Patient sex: M
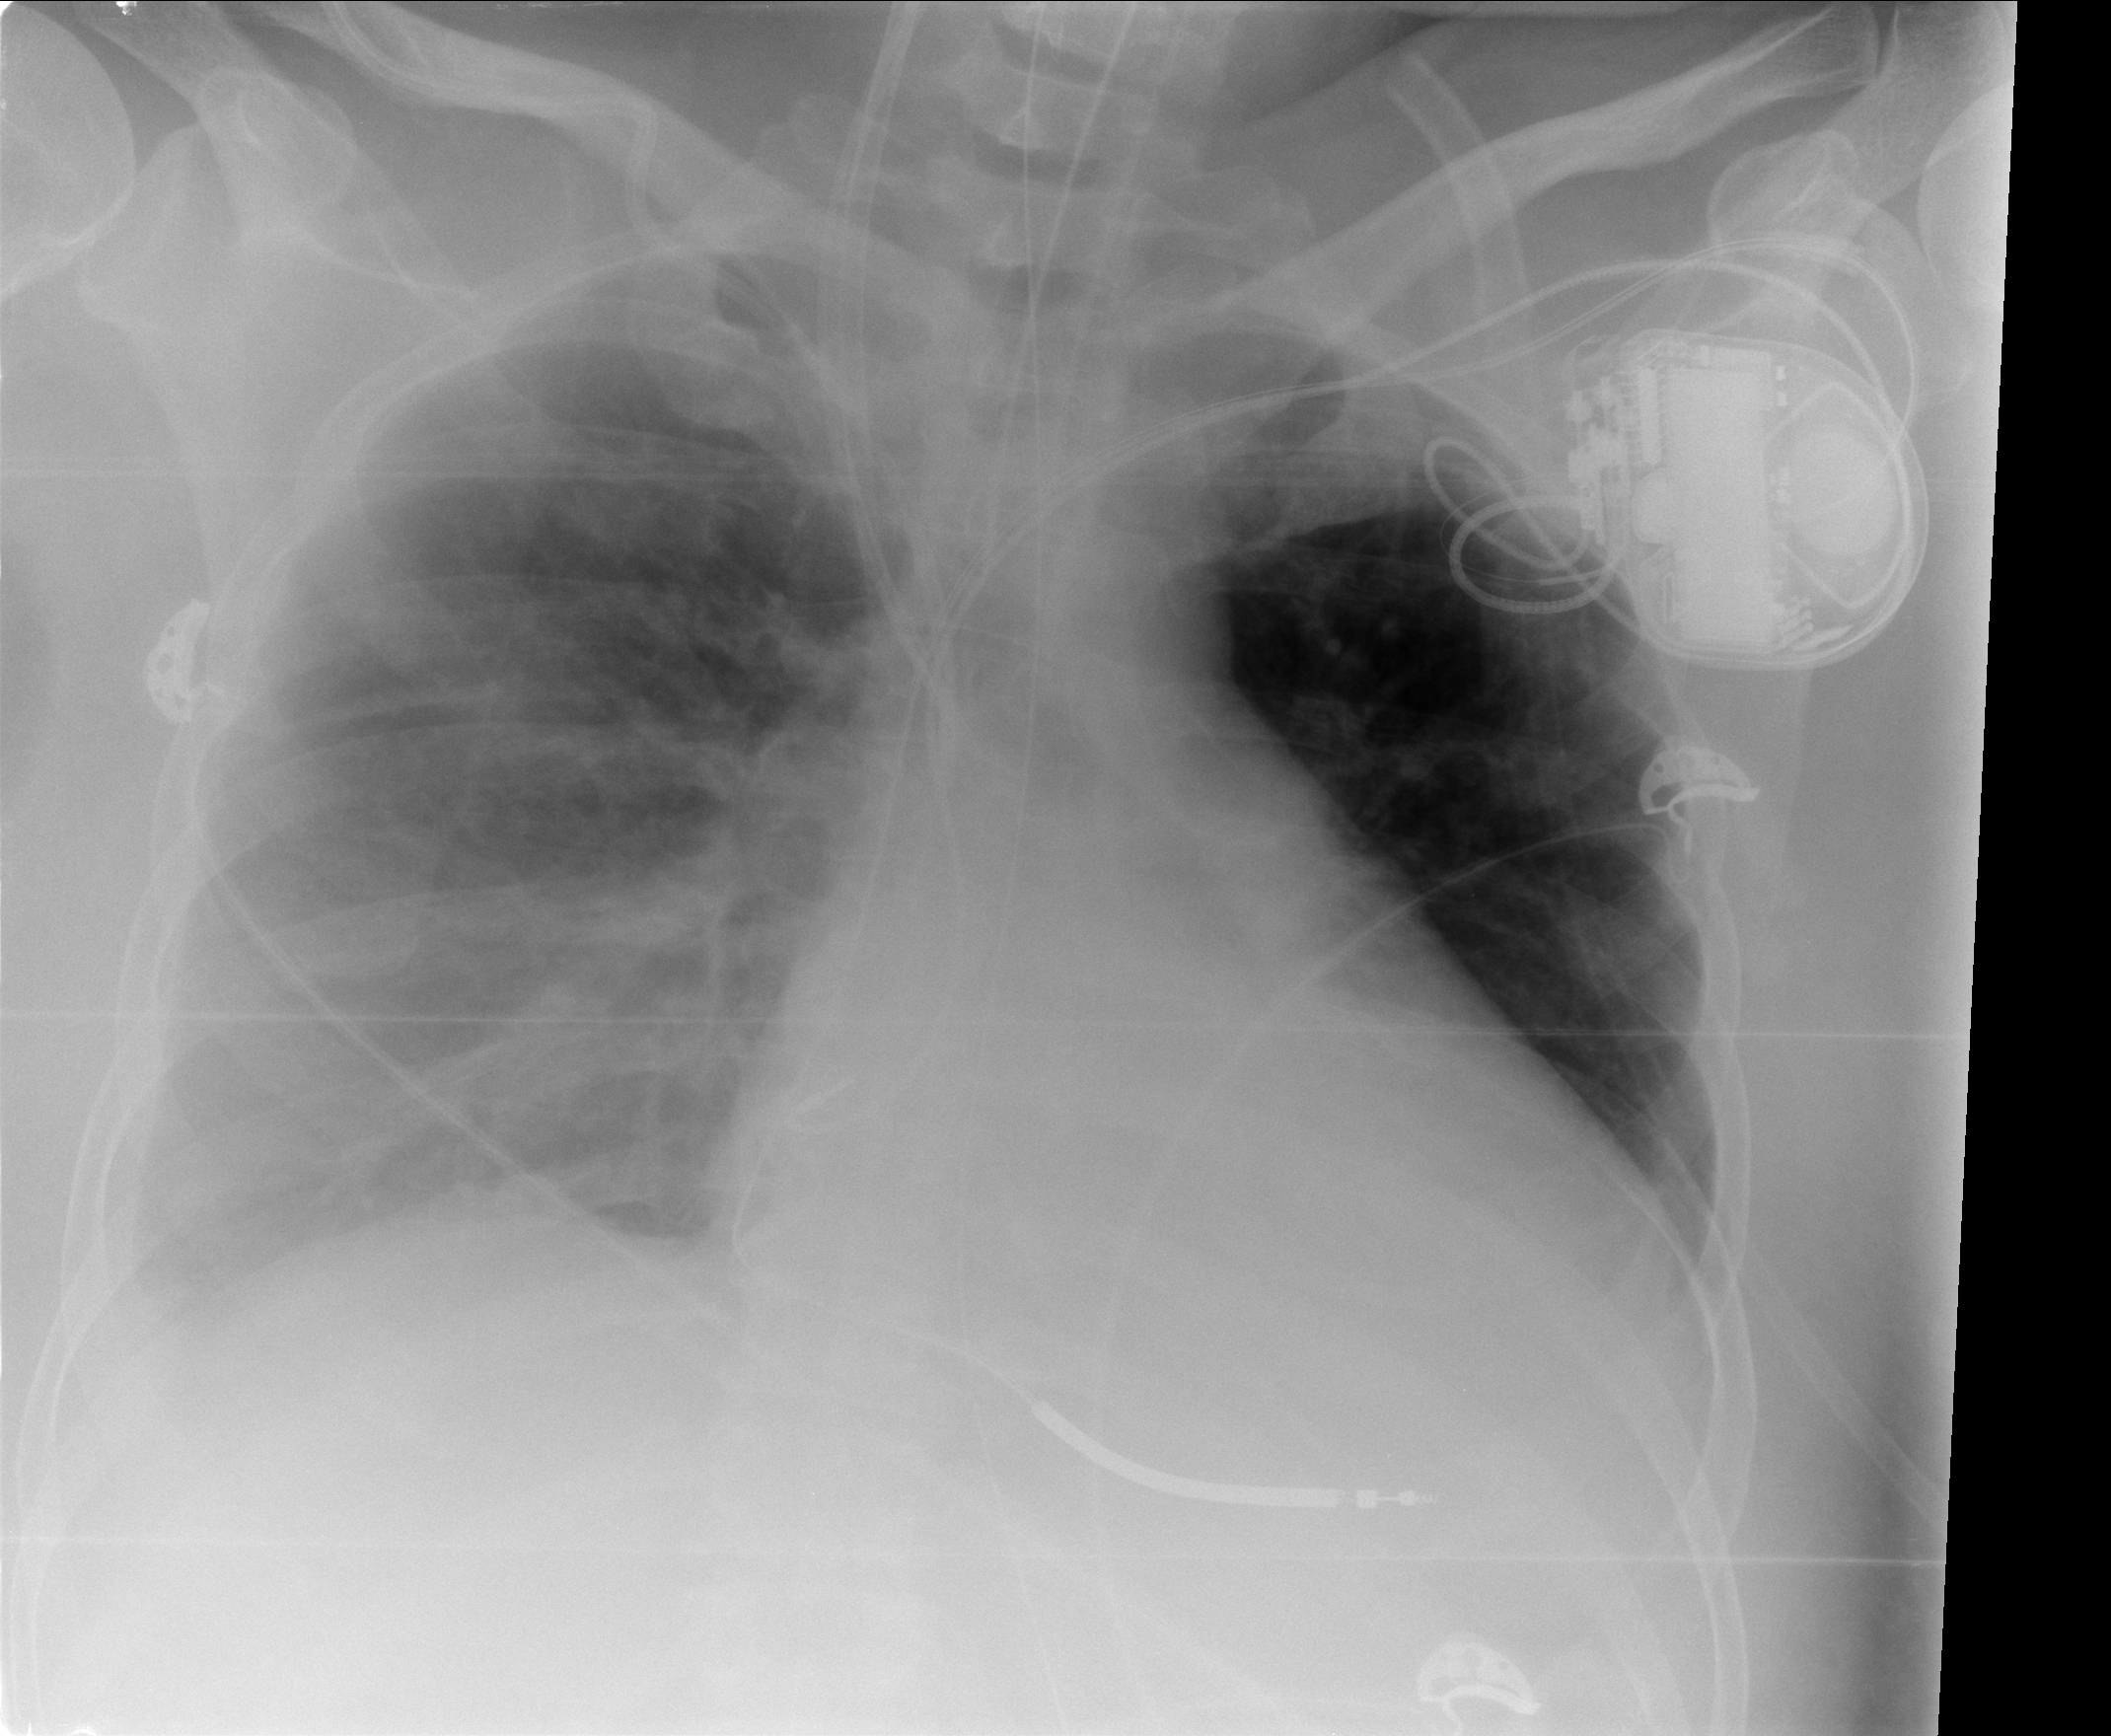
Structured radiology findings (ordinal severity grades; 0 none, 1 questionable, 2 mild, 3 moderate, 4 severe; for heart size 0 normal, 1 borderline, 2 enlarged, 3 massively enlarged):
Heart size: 2
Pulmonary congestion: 2
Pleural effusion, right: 2
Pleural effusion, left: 1
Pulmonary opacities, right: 2
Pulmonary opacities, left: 0
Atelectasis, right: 2
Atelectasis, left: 1